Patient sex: M
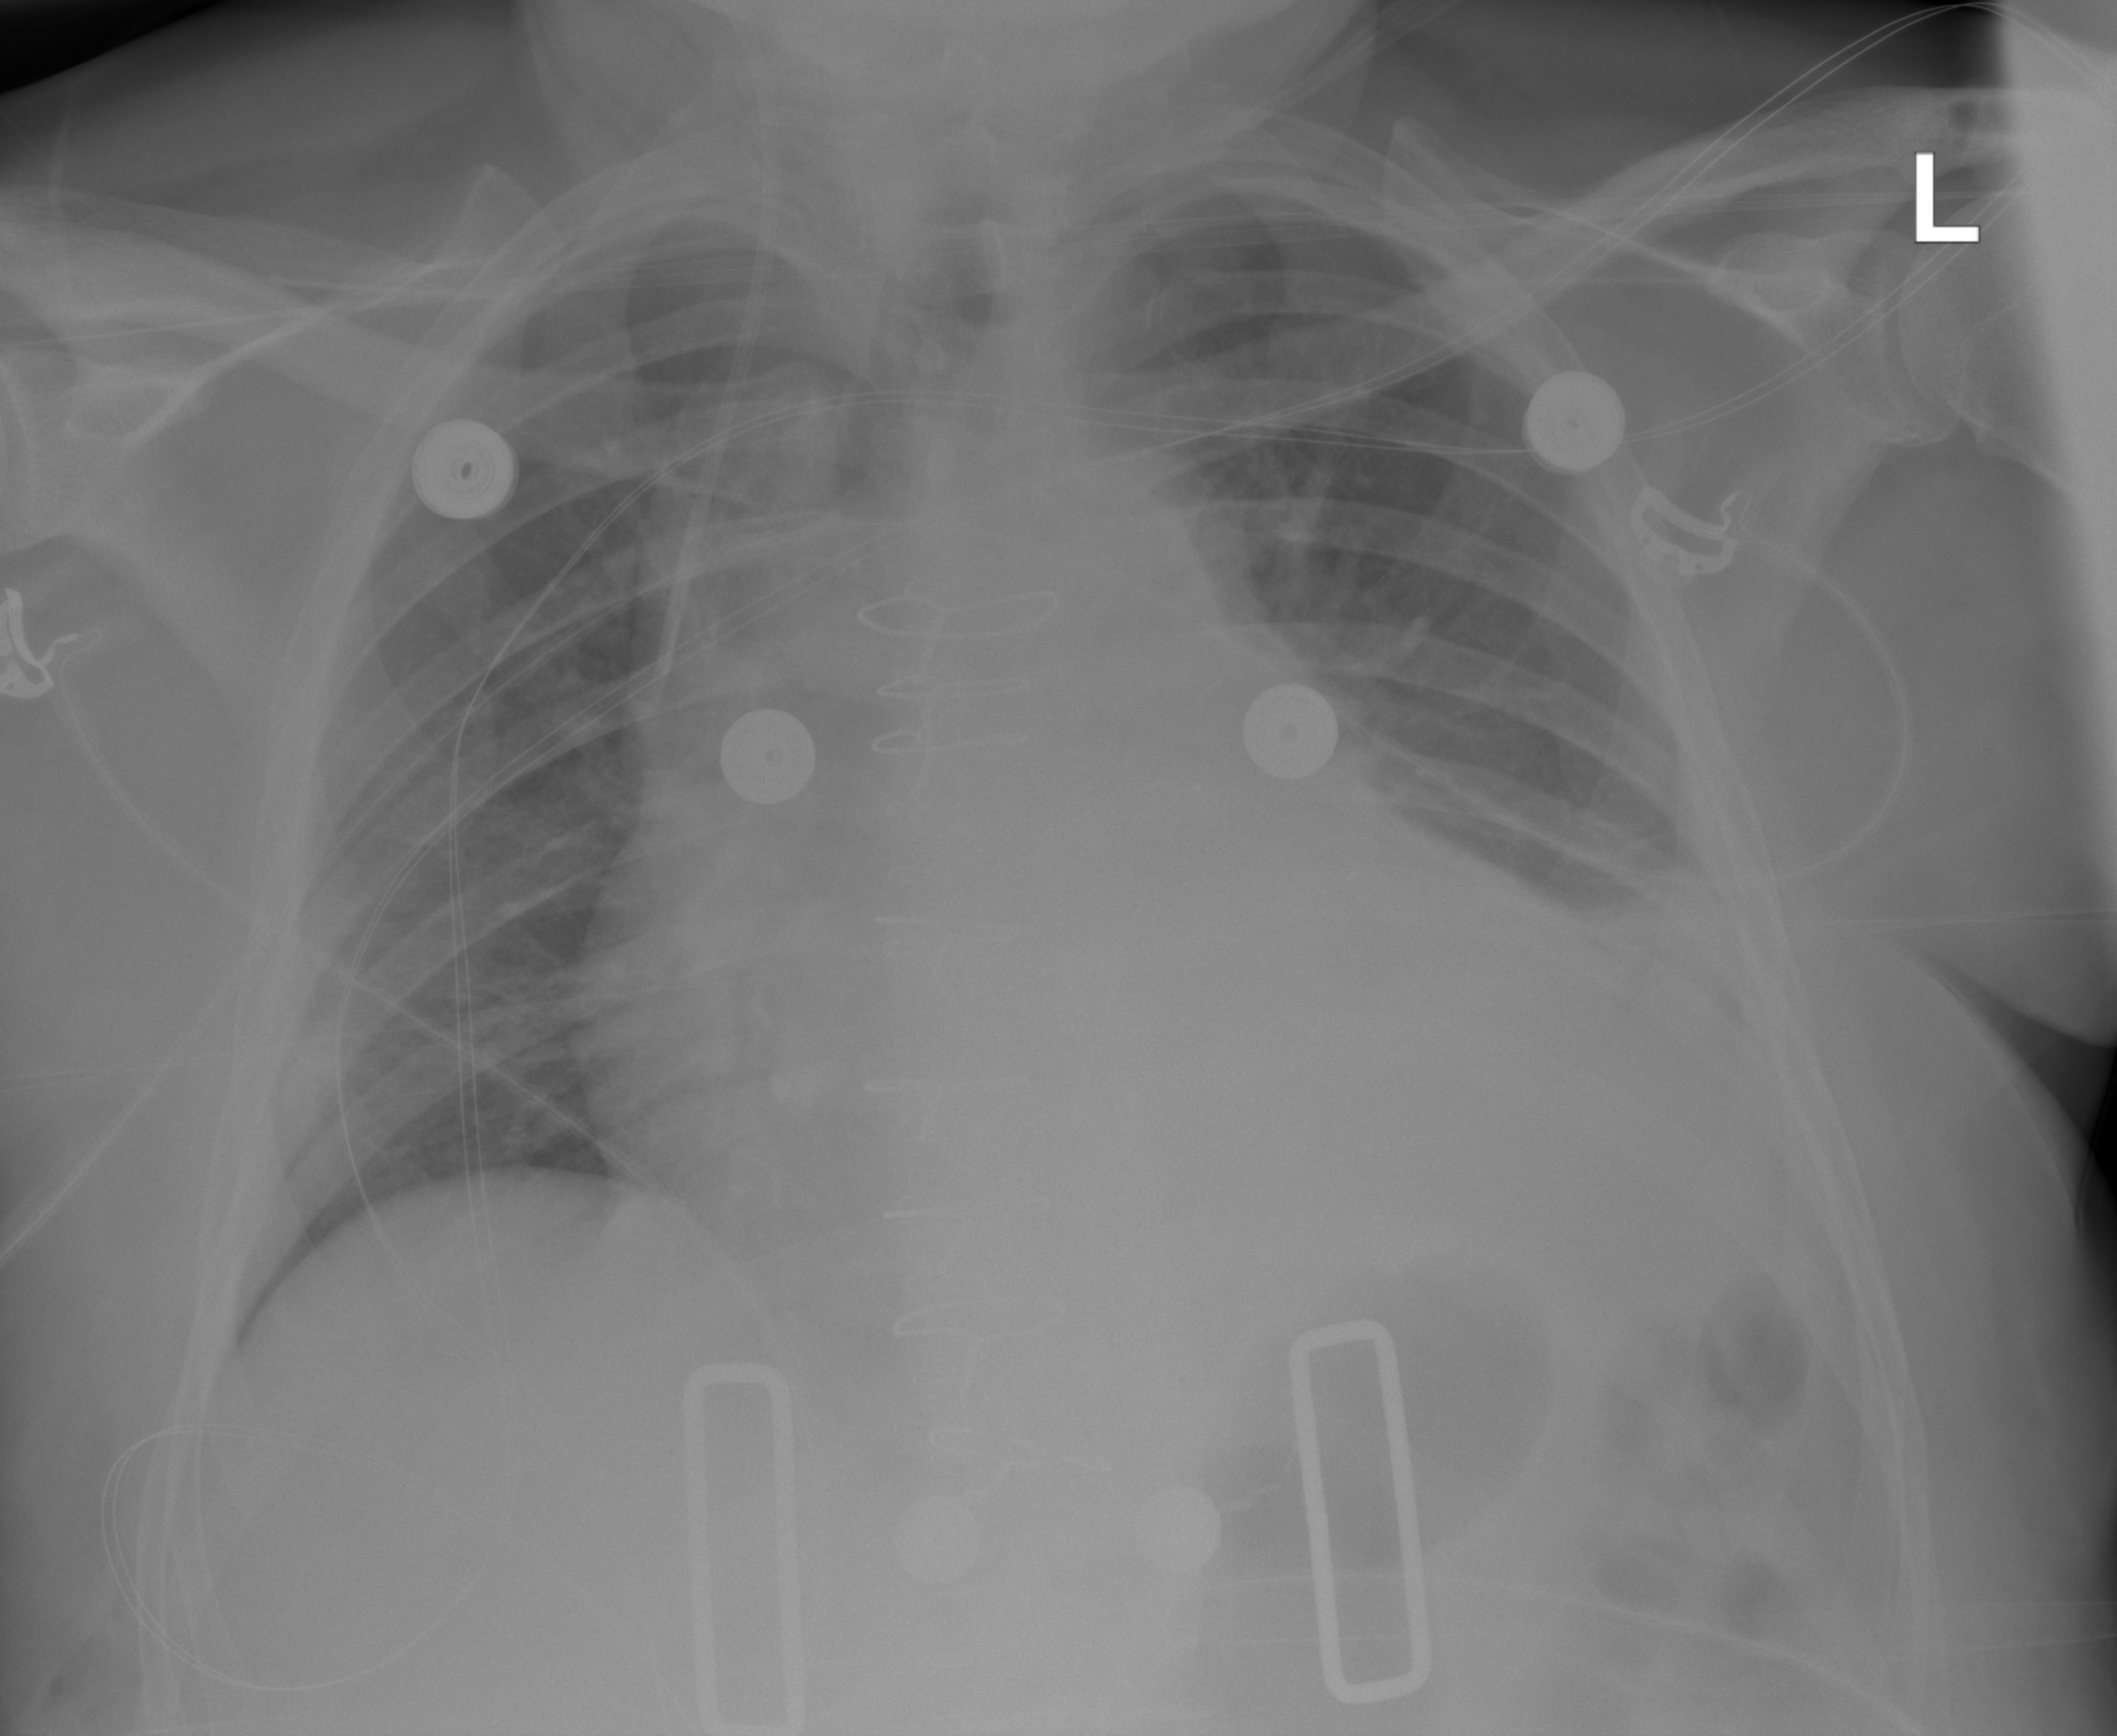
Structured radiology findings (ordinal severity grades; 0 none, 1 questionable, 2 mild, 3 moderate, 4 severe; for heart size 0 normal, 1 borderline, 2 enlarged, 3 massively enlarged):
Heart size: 2
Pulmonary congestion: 2
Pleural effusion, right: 0
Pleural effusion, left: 2
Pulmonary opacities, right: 0
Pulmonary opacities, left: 0
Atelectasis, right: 2
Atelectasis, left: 2